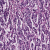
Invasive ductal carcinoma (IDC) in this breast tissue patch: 1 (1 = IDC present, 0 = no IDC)